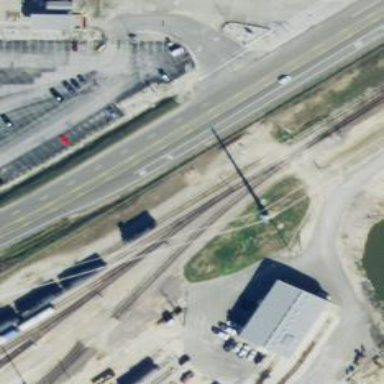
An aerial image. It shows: Railway yard.